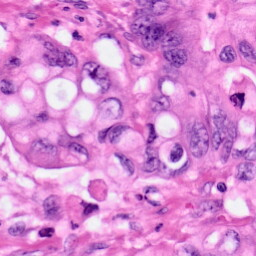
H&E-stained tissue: Pancreatic